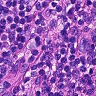
Metastatic tissue present: no